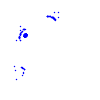
Particle: pion